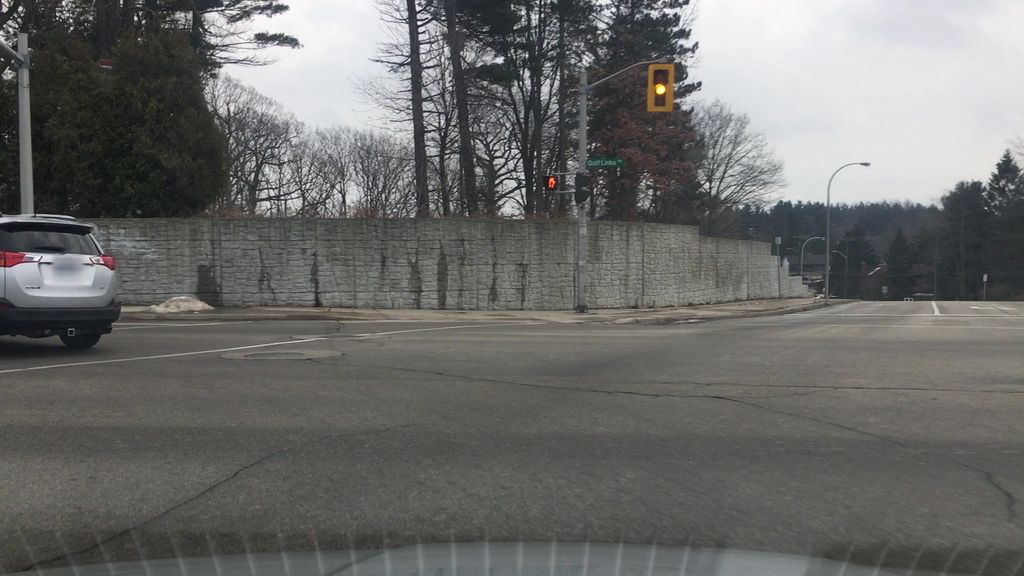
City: hamilton